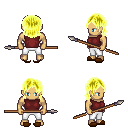
a pixel art fantasy rpg character, male body template, human, tanned skin, maroon sleeveless shirt, white pants, gold long bangs hairstyle, brown slippers, spear, four views (front, back, left, right), 2x2 character sprite sheet, small pixel art, hard edges, no anti-aliasing